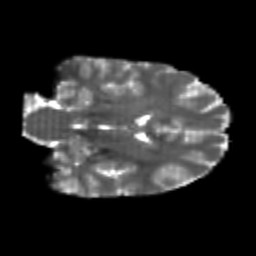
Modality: T2w
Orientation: coronal
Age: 25
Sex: female
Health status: healthy
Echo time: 0.074 s